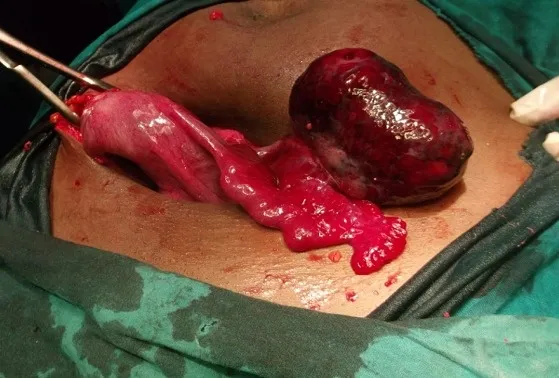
Picture showing the ovary containing the gestational sac, the uterus, the left round ligament, and the left Fallopian tube.
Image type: medical_photograph (other_medical_photograph)